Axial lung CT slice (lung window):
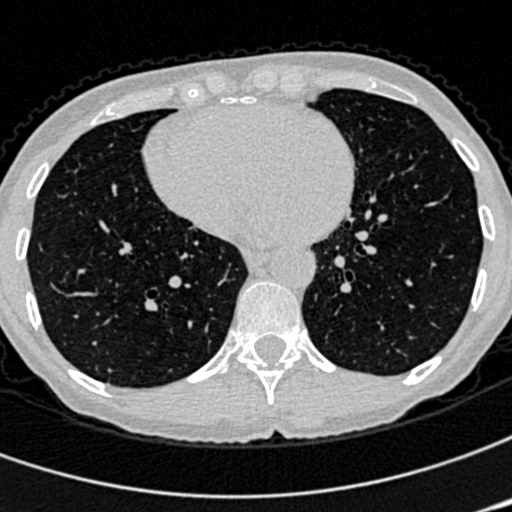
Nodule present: no